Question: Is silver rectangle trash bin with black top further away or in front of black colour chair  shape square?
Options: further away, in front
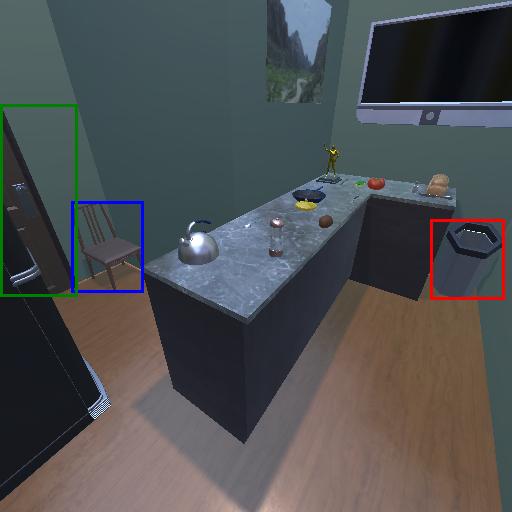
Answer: further away